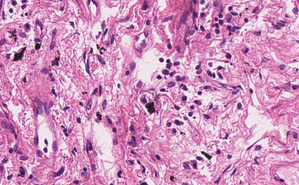
Tumor epithelial tissue: no
Tumor-associated stroma tissue: yes
Normal tissue: no